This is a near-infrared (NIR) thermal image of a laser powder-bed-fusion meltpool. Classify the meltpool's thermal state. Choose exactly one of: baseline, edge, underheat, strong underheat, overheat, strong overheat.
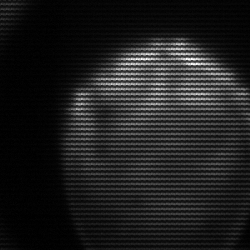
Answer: edge